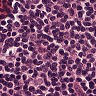
Metastatic tissue present: no